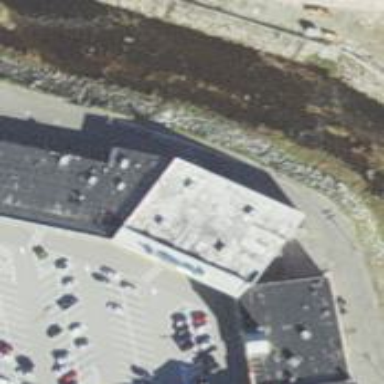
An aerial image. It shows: Part of building is shown in the image.